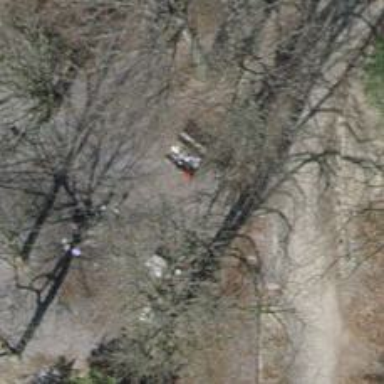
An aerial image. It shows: Picnic site with barbecue grill available.